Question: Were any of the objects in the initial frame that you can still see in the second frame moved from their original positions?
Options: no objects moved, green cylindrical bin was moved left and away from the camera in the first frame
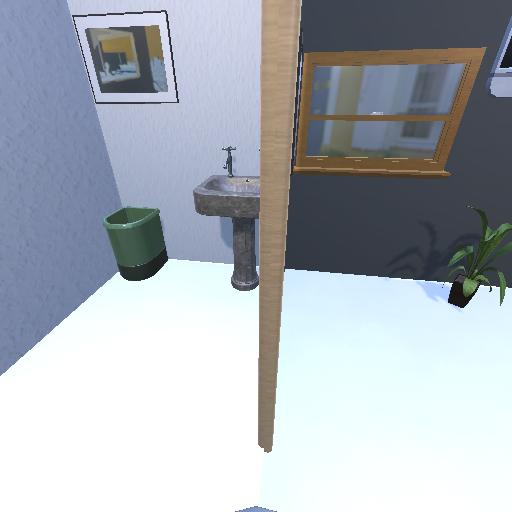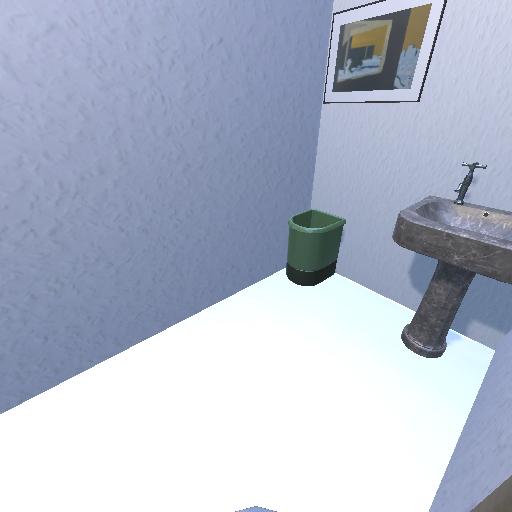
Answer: no objects moved